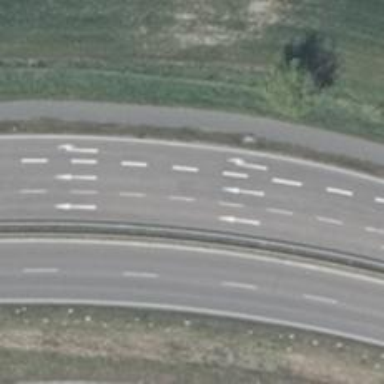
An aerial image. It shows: Primary road with asphalt surface.